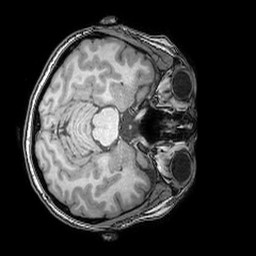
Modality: T1w
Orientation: axial
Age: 44
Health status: ill
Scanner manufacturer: philips
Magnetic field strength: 3 T
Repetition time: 0.007 s
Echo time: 0.003501 s